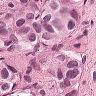
Metastatic tissue present: yes